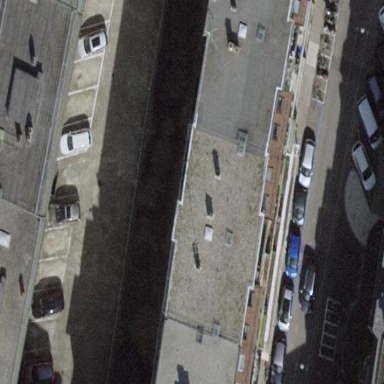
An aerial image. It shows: Group of garages.